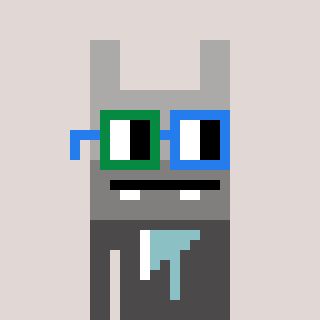
a pixel art character with square green and blue glasses, a rabbit-shaped head and a grayscale-colored body on a warm background